Question: I am trying to define an operator '++' for my custom 'Map' type like this:
'''
@Override
public MutableMap<K, V> $plus$plus(Map<? extends K, ? extends V> map)
{
HashMap<K, V> copy = this.copy();
map.$plus$plus$eq(map);
return copy;
}
'''
The '++=' operator is defined like this:
'''
public void $plus$plus$eq(Map<? extends K, ? extends V> map);
'''
However, the compiler complains on the 'map.$plus$plus$eq(map);' line, with the following crazy error:
'''
The method $plus$plus$eq(Map<? extends capture#10-of ? extends K,
? extends capture#11-of ? extends V>) in the type
Map<capture#10-of ? extends K,capture#11-of ? extends V> is not
applicable for the arguments
(Map<capture#12-of ? extends K,capture#13-of ? extends V>)
'''
As you can see in this screenshot, none of the solutions provided by Eclipse work, yet alone even make sense:

I have been working with Java generics for quite a while now, even having developed my own generic type system for a custom programming (whose library I am currently trying to code), but I have never had an error like this before.
---
: Interestingly, casting the 'map' argument to the raw type '(Map)' seems to fix the problem.
'''
map.$plus$plus$eq((Map) map);
'''
However, changing the cast to '(Map<?, ?>)' (which is what Eclipse's second solution does) causes a similar error.
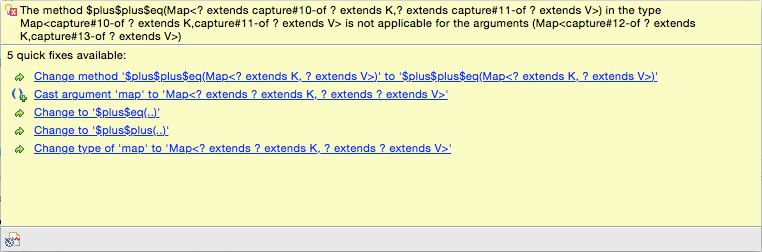
Answer: It works if you use the raw type 'Map', but you lose type safety. Don't use raw types. They only exist for compatibility with Java 1.4 and older, which didn't have generics.
It doesn't work with wildcards because the compiler doesn't know what exact types the wildcards '?' stand for. The reason is the same as for the question why you can't <URL>.
Note that the wildcard does mean that you can use whatever types of objects where the type of the key extends 'K' and the type of the value extends 'V'. Instead, it means that you have a map where the keys are of some specific, but unknown type 'K', and the values are of some specific, but unknown type 'V'. You can't call '$plus$plus$eq' on such a map because the compiler doesn't know the exact types, so it can't check them.
In principle, the wildcards of the 'Map' that you call the method on, might stand for types that are different than the wildcards of the 'Map' that you pass as an argument - even though you can see in this case that they must be the same because you use the same object 'map' in this case.
You can fix it by using type parameters instead of wildcards:
'''
@Override
public <KK extends K, VV extends V> MutableMap<K, V> $plus$plus(Map<KK, VV> map)
{
HashMap<K, V> copy = this.copy();
map.$plus$plus$eq(map);
return copy;
}
'''